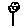
Label: flower